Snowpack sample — Buffalo Mountain, Silverthorne, Colorado, USA (1/25/25, 10:11 AM MST)
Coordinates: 39.6222, -106.1139
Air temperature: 22 °F
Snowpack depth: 110 cm
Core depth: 20 cm
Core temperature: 48.2 °F
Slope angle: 12°, slope face: 102°
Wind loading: high
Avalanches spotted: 0
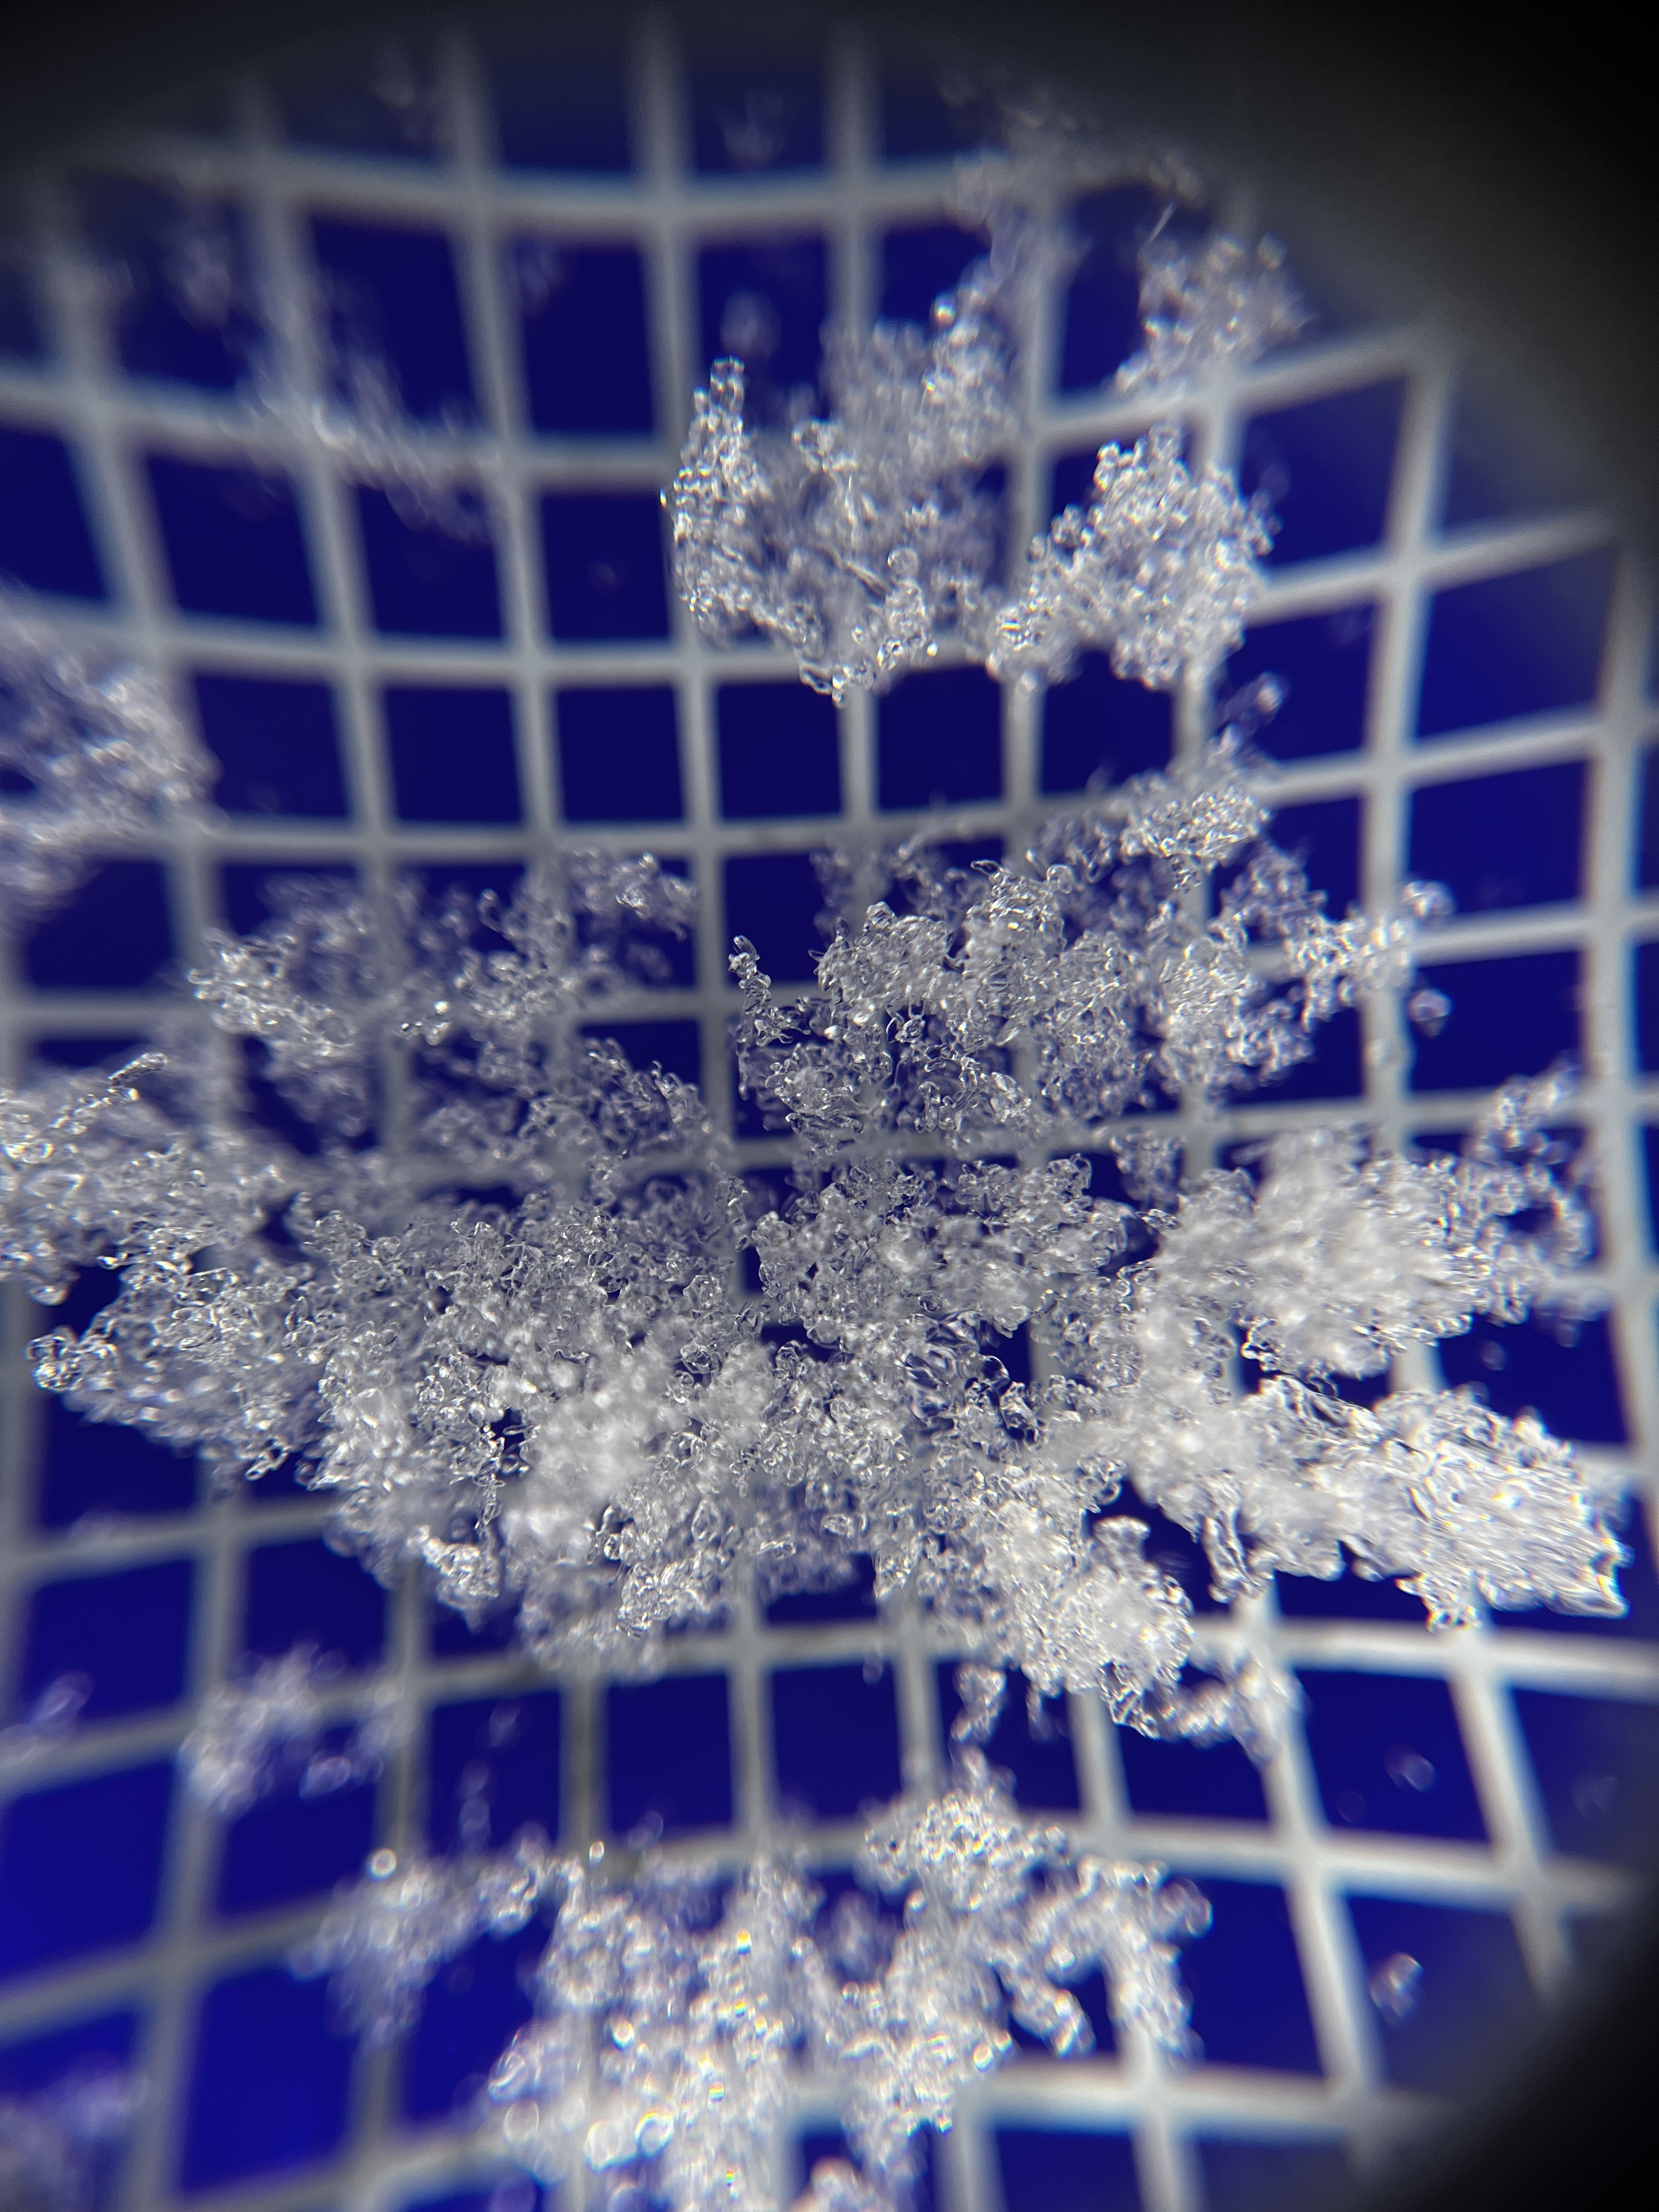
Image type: magnified_profile
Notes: No avalanches nearby, collected on the outskirts of a fire break 15 meters from the treeline, on way to Buffalo and Red Mountain